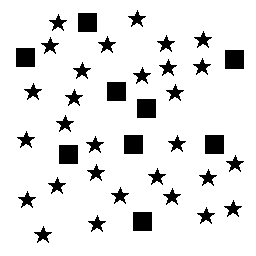
Squares: 9
Triangles: 0
Stars: 29
Total shapes: 38